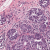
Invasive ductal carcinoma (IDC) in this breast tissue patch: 0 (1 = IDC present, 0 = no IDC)